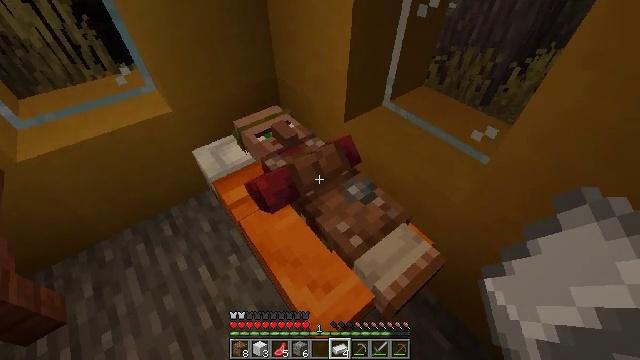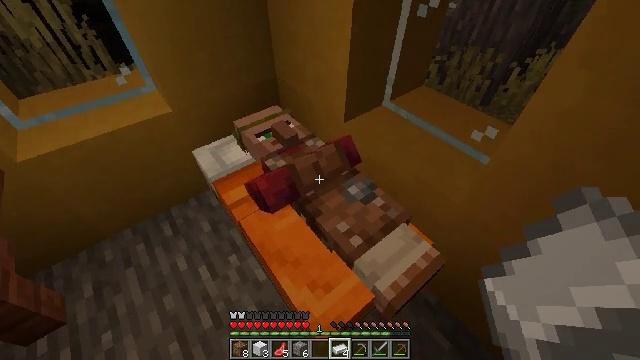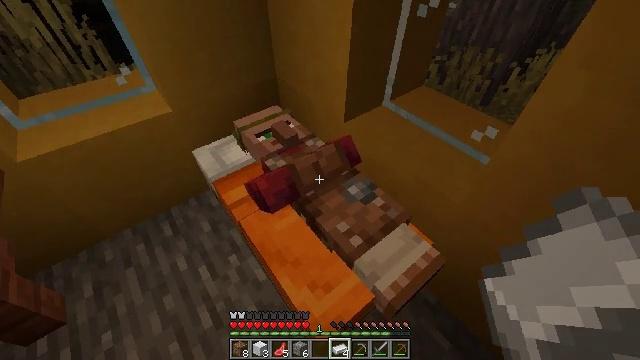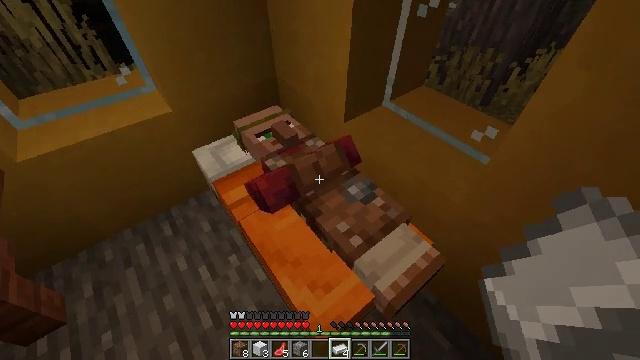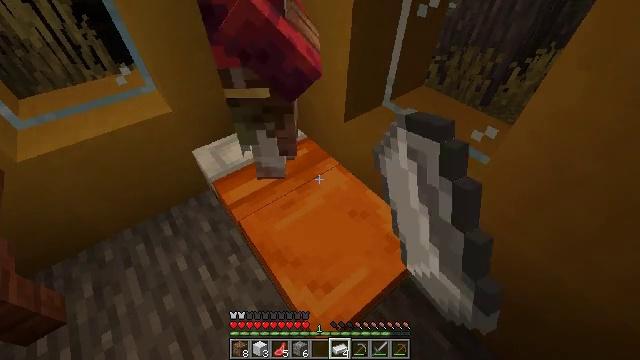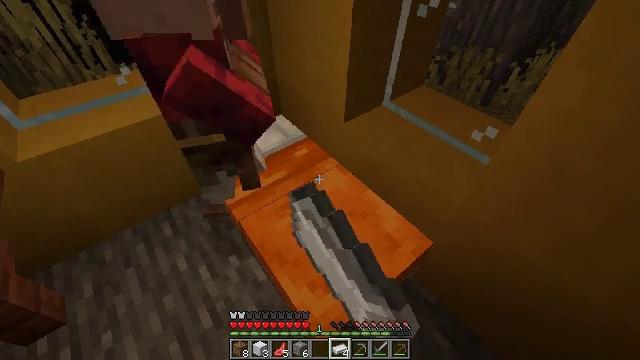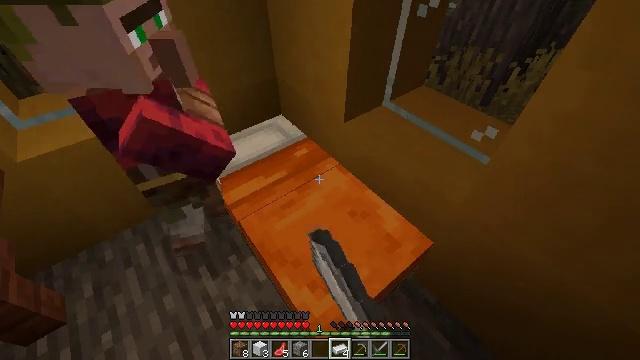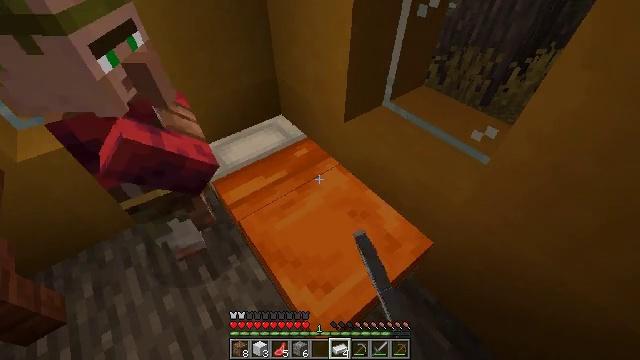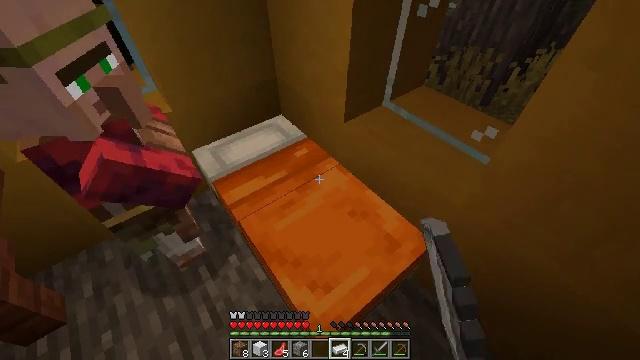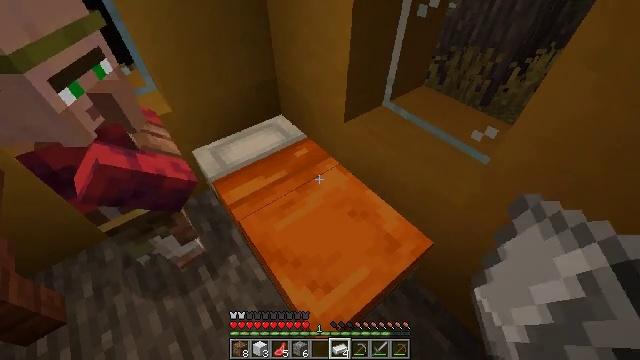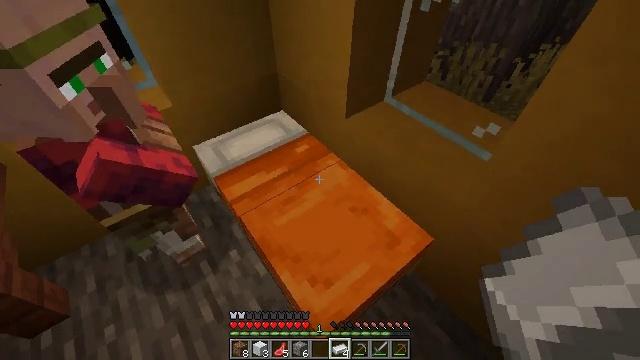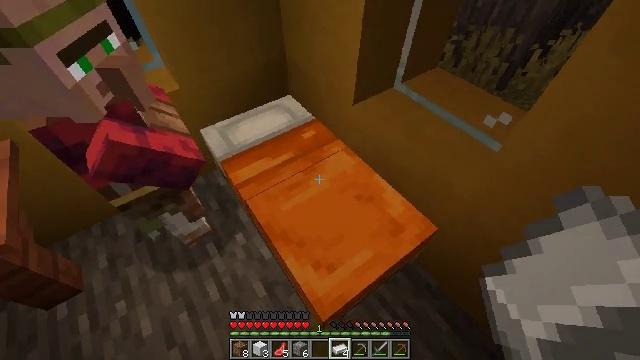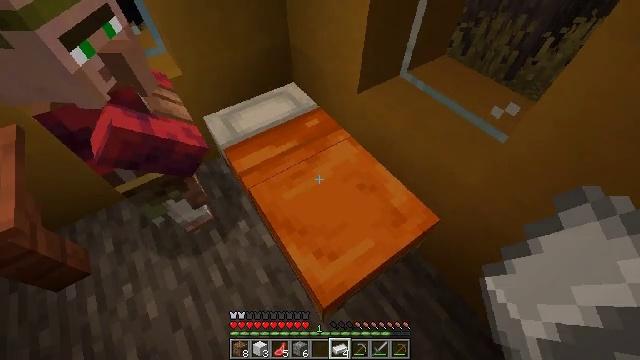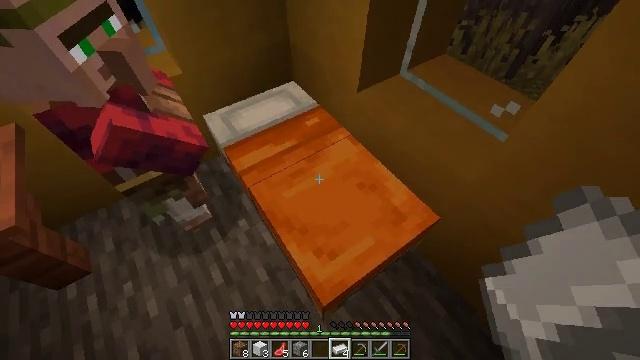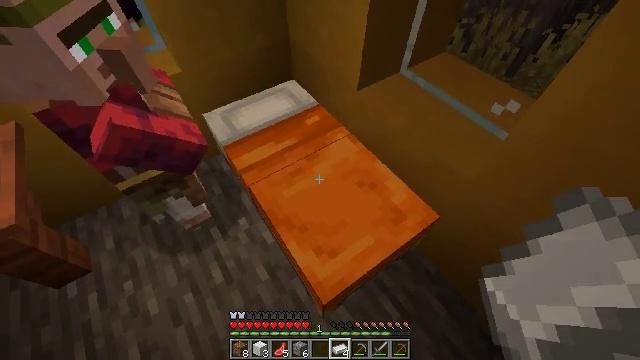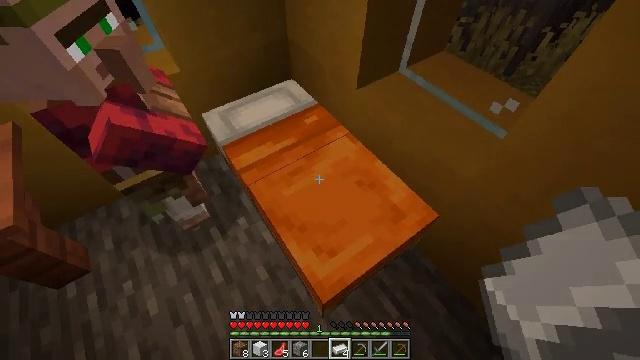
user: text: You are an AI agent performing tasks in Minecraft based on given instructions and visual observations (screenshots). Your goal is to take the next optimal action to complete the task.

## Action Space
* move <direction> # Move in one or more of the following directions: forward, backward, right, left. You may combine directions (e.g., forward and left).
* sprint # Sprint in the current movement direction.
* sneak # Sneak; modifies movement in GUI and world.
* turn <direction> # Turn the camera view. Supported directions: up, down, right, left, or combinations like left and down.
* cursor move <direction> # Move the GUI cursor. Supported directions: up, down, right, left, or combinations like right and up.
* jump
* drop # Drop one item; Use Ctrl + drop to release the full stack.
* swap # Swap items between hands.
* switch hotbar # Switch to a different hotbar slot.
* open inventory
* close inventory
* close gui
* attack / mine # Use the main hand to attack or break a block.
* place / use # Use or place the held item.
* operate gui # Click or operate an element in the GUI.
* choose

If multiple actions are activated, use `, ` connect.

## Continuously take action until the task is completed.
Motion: motion action
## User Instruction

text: Mine the orange bed.
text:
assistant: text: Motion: no_op
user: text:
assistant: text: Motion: no_op
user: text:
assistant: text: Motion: no_op
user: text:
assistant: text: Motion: no_op
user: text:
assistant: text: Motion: no_op
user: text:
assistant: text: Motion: no_op
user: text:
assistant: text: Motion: no_op
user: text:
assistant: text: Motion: no_op
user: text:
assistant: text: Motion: no_op
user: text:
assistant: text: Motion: no_op
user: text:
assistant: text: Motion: turn left and down
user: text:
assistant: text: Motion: turn left and down
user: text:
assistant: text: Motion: no_op
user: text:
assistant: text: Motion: use / place
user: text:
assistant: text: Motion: use / place
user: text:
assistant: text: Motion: use / place
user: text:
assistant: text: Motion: no_op
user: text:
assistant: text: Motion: no_op
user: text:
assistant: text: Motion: no_op
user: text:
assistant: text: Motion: no_op
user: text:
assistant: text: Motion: no_op
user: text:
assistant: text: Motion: no_op
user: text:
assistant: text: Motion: no_op
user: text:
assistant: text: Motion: no_op
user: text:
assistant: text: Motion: no_op
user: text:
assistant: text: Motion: no_op
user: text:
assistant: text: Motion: no_op
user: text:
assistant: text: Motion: no_op
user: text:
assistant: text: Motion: no_op
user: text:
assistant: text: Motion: no_op